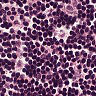
Metastatic tissue present: no